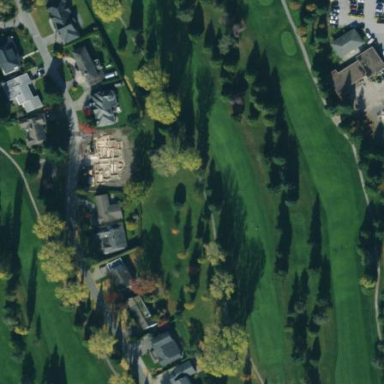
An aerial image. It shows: Grassy area designated as golf fairway.